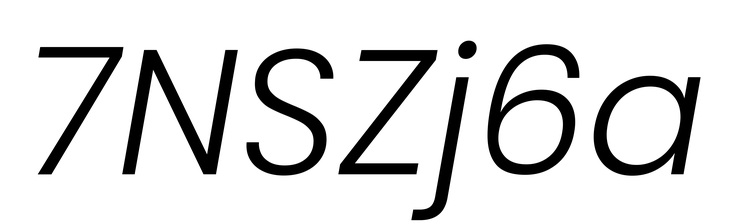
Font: Poppins-LightItalic